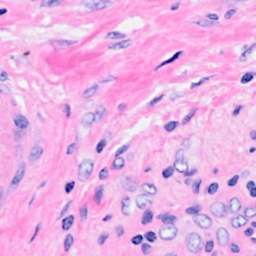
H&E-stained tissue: Breast